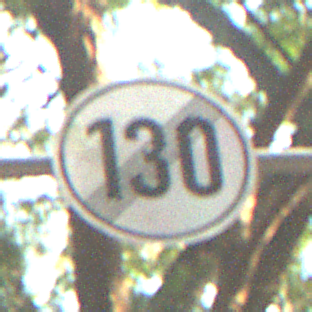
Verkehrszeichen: EndeGeschwindigkeit130
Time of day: SunriseSunset
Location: Outdoor (Suburban)
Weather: Clear
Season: NotSpecified
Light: Natural